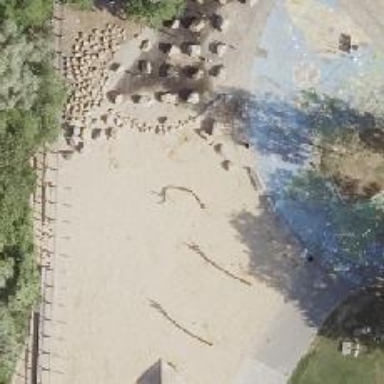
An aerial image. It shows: Playground with swings.